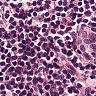
Metastatic tissue present: no